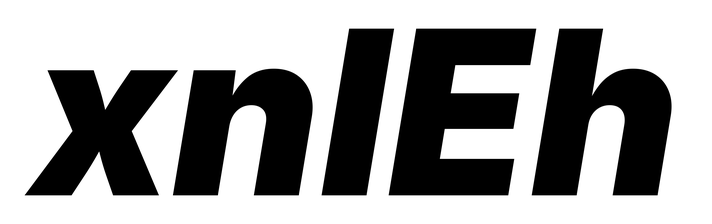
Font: Inter-Italic_Black_Italic